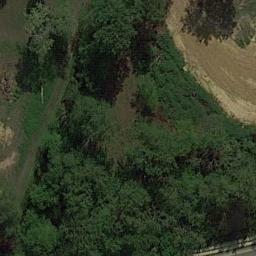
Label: forest